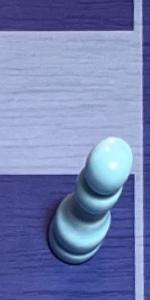
Label: Pawn_White